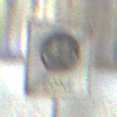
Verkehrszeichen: EndeFahrradzone
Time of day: Night
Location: Outdoor (Urban)
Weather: PartlyCloudy
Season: NotSpecified
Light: Artificial